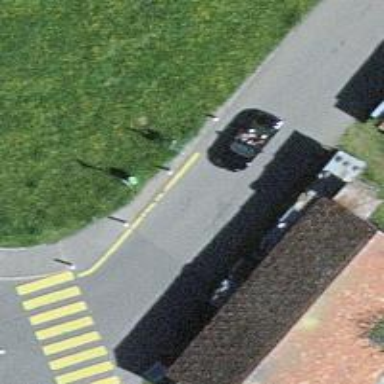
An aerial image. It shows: Bus stop with platform for public transport.